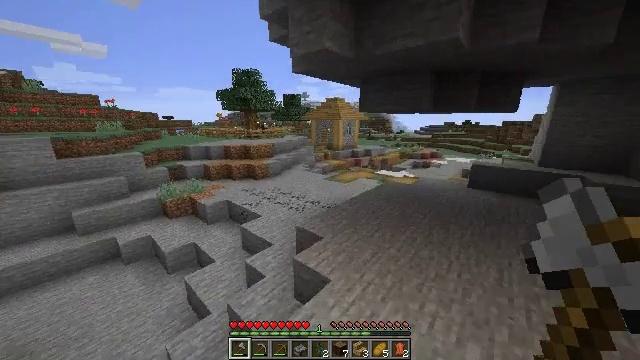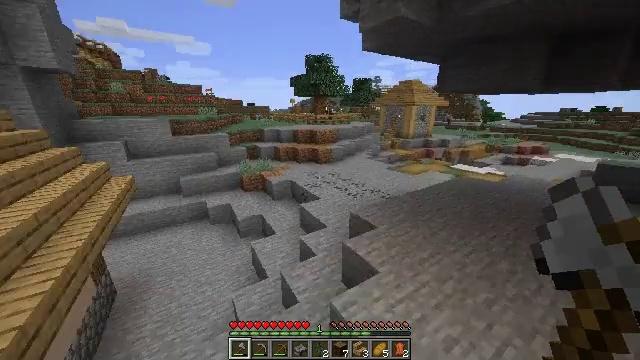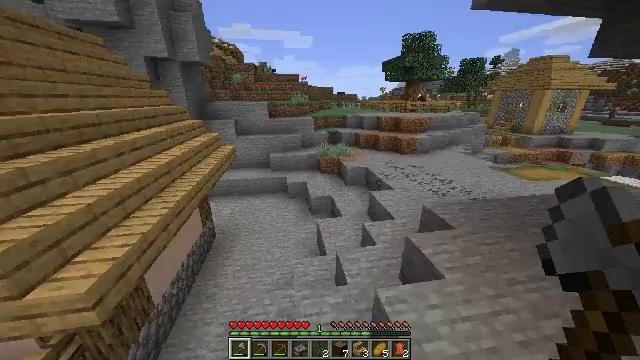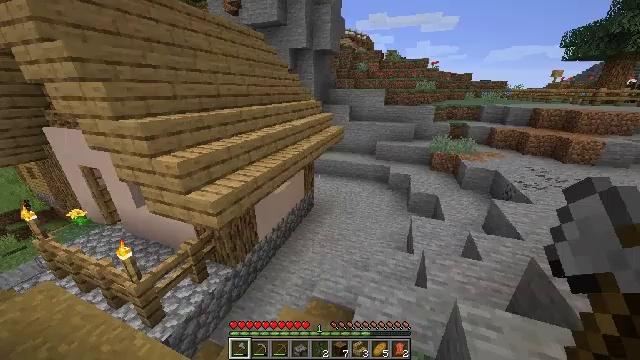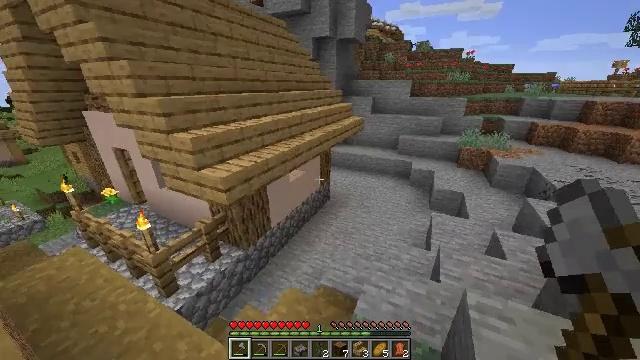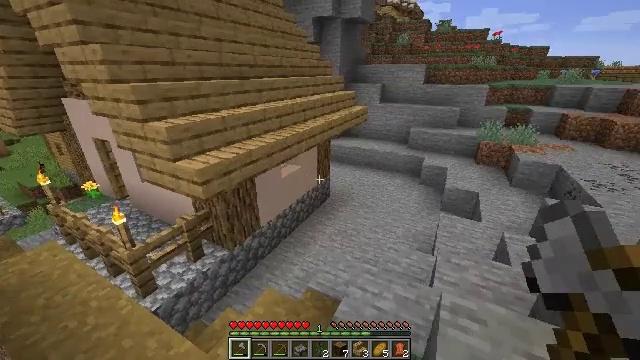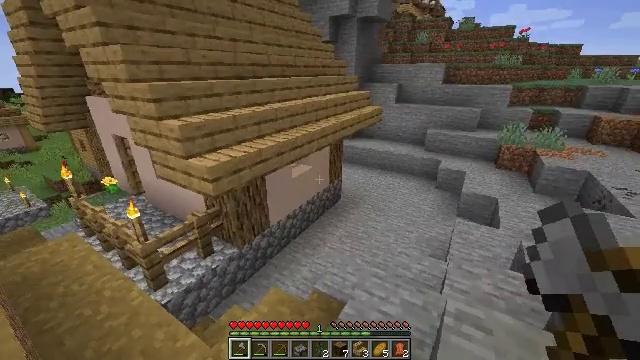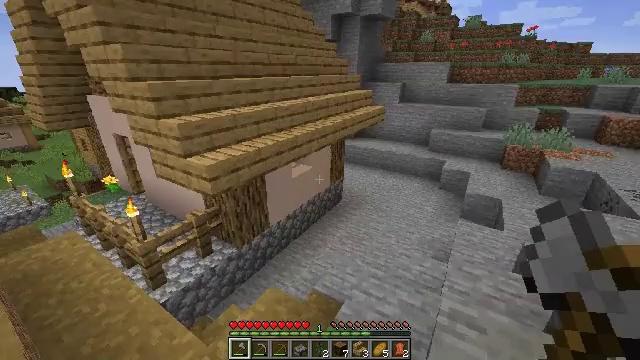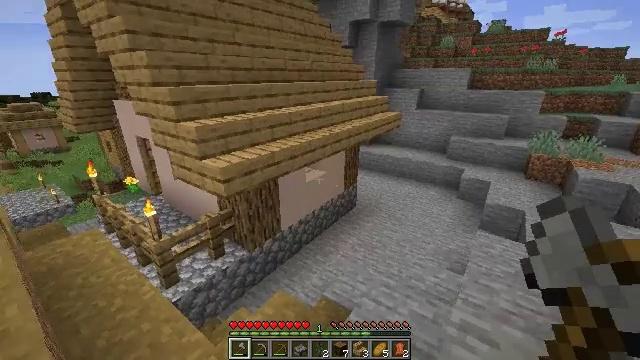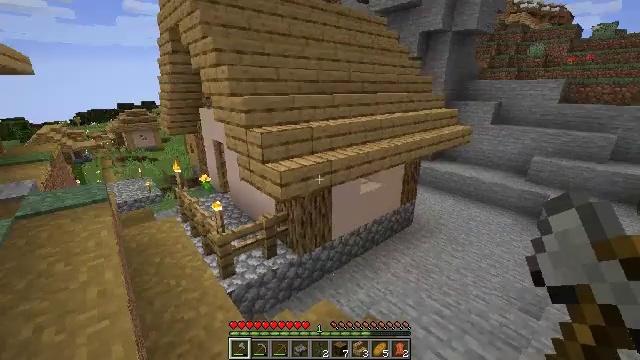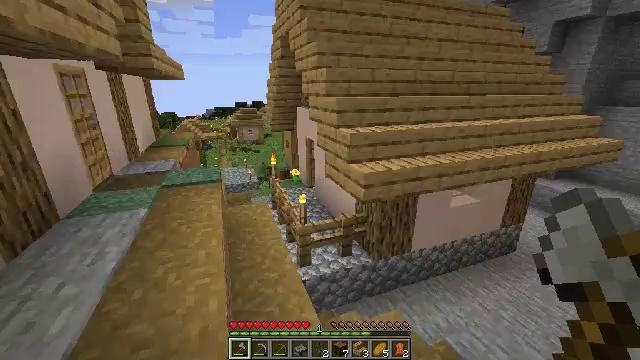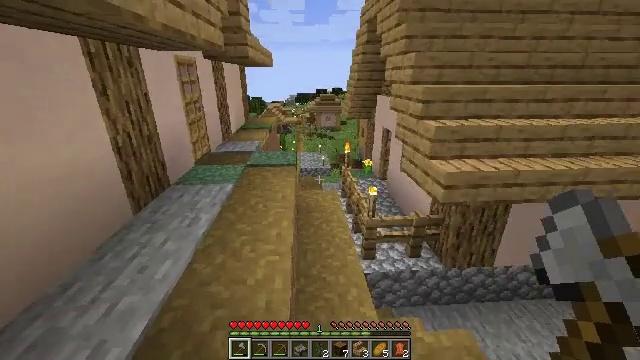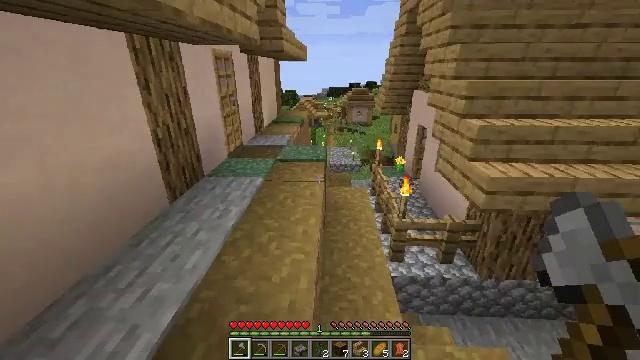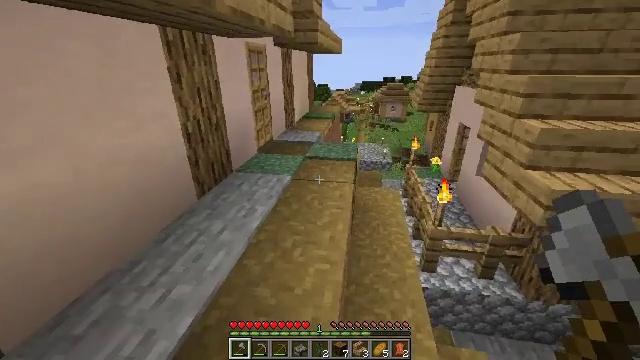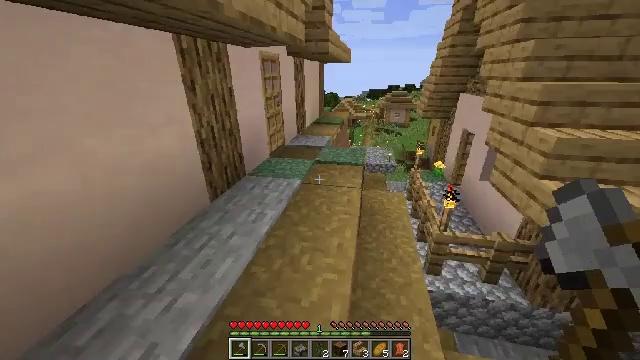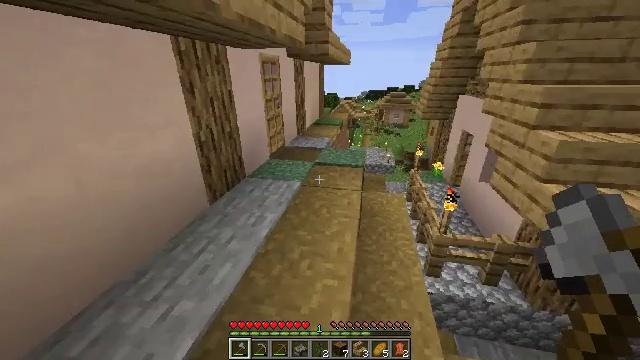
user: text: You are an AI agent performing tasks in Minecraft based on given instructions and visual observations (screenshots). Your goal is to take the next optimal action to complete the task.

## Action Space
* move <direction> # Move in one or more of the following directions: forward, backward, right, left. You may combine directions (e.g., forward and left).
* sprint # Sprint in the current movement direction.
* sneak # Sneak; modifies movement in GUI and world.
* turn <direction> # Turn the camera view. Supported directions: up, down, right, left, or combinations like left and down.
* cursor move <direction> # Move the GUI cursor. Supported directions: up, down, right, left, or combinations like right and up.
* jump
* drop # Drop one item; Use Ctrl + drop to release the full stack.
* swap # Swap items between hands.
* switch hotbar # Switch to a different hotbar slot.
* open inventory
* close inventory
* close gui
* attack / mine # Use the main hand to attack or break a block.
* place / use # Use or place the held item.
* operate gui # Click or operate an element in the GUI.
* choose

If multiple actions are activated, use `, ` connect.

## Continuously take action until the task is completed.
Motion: motion action
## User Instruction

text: Get the fletching table back into the inventory.
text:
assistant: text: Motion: move forward and move right, sprint, turn left and down, jump
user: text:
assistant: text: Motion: move forward and move right, turn left and down
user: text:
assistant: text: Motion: turn left and down
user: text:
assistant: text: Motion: turn left
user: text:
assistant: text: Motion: turn left
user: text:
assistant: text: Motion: turn left
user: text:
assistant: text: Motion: no_op
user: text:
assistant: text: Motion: turn left and up
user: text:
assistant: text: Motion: turn left and up
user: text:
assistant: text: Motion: turn left
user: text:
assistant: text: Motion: move forward, turn left and down
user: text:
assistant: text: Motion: move forward, turn left and down
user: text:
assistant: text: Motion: move forward, sprint, turn left and down
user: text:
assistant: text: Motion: move forward, sprint, turn left
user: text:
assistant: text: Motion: move forward, sprint
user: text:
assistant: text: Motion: move forward, sprint
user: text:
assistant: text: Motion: move forward, sprint
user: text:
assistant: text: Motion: move forward, sprint
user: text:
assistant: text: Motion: move forward, sprint
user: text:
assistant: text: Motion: move forward, sprint
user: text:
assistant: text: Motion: move forward, sprint
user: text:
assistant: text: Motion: move forward, sprint
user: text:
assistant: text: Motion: move forward, sprint
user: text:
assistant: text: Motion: move forward, sprint
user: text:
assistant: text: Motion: move forward, sprint
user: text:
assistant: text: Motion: move forward, sprint
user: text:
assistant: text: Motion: move forward, sprint, turn left
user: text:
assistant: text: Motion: move forward, sprint, turn left and up
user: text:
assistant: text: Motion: move forward, turn left and up
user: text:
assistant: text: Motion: move forward, turn left and up